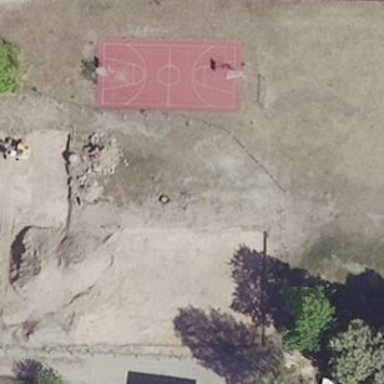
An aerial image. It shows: Playground area for leisure land.